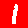
Digit: 1